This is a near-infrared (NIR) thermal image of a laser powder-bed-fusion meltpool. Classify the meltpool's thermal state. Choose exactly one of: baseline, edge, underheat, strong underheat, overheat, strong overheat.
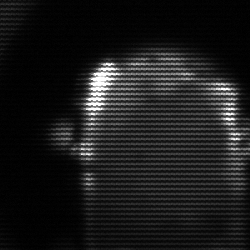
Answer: baseline